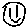
Label: smiley face